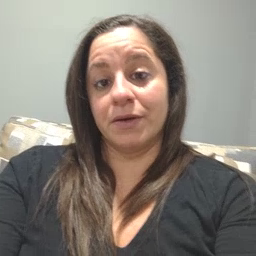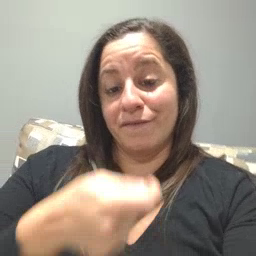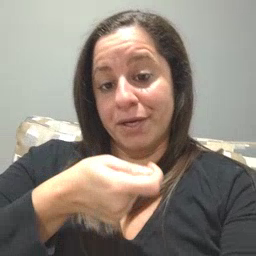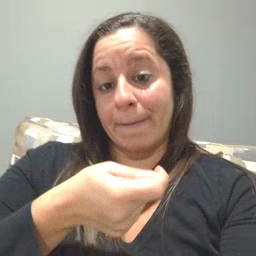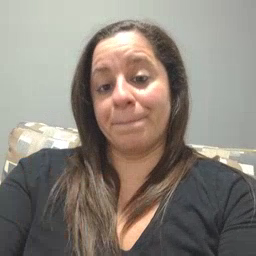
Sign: vacuum